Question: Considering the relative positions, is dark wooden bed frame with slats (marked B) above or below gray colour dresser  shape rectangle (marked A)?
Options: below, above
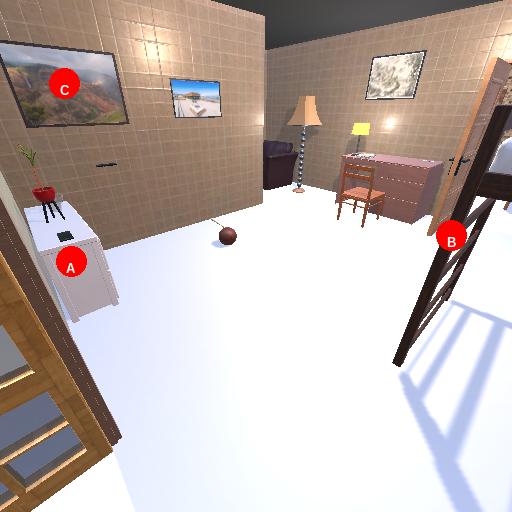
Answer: below